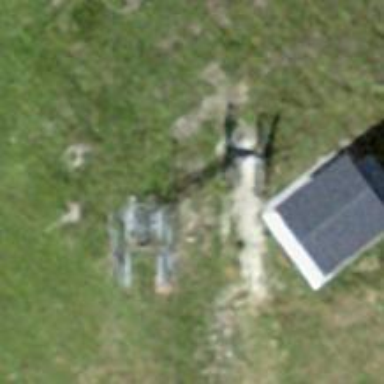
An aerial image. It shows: Pylon for aerialway.